Question: So I've been playing around with web development and I've noticed that in Firefox, my elements are getting pushed to the right versus down, which is what it should be (which happens in Chrome).

I am by no means a Guru. Is there any way to prioritize wrapping versus pushing? I have tried inserting line breaks and setting both to display:block. That does not seem to be the problem.
This is the CSS for the bar:
'''
.tiq-editor-bar
{
z-index:1;
overflow:hidden;
float:left;
width:100%;
border-top: solid 1px #AAA;
text-align:center;
display:none;
position:relative;
color:#AAA;
font-weight:normal;
font-size:14px;
}
'''
This is the CSS for the gallery wrapper (the white out-lined thing)
'''
#tiq-ui-gallery-wrapper
{
min-height: 500px;
background:url(../img/portfolio/empty.png) center no-repeat;
overflow:hidden;
}
'''
And for the gallery itself:
'''
.tiq-theme-gallery
{
width:600px;
height:400px;
resize:vertical;
border:solid 1px #eee;
overflow:auto;
}
'''
Thanks!
EDIT: The gallery is positioned relatively, BTW. I am using Galleria and that gives the container:
'''
.galleria-container {
position: relative;
overflow: hidden;
background: #000;
display:block;
}
'''
EDIT EDIT:
Here is a JSFiddle:
<URL>
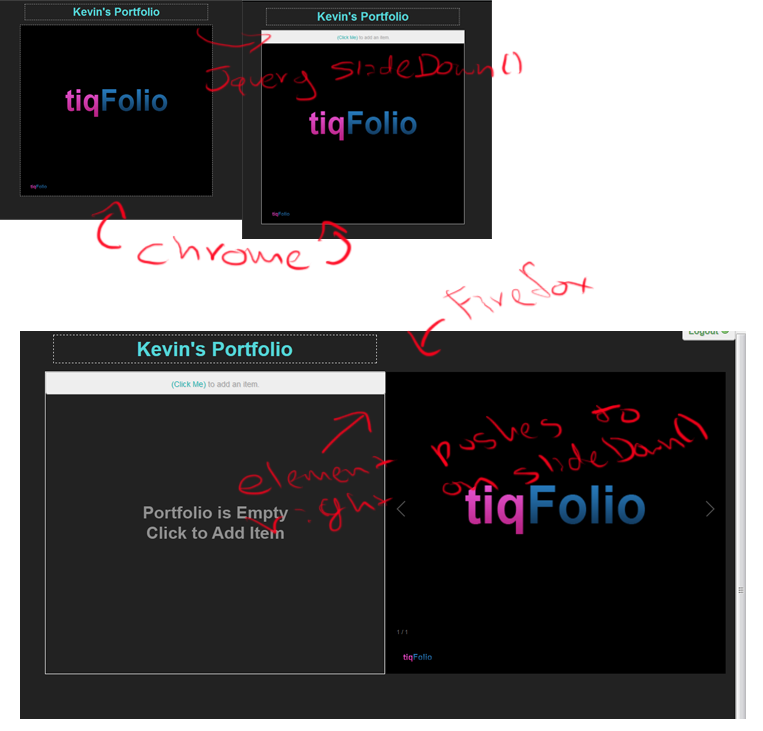
Answer: Change
'''
.tiq-editor-bar
{
float:left;
}
'''
to
'''
.tiq-editor-bar
{
float:none;
}
'''